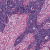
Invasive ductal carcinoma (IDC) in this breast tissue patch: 0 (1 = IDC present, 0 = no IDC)